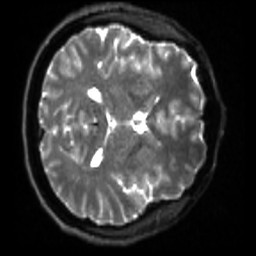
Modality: sbref
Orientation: axial
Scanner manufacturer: siemens
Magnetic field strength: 3 T
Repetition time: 4 s
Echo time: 0.0594 s